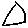
Label: triangle